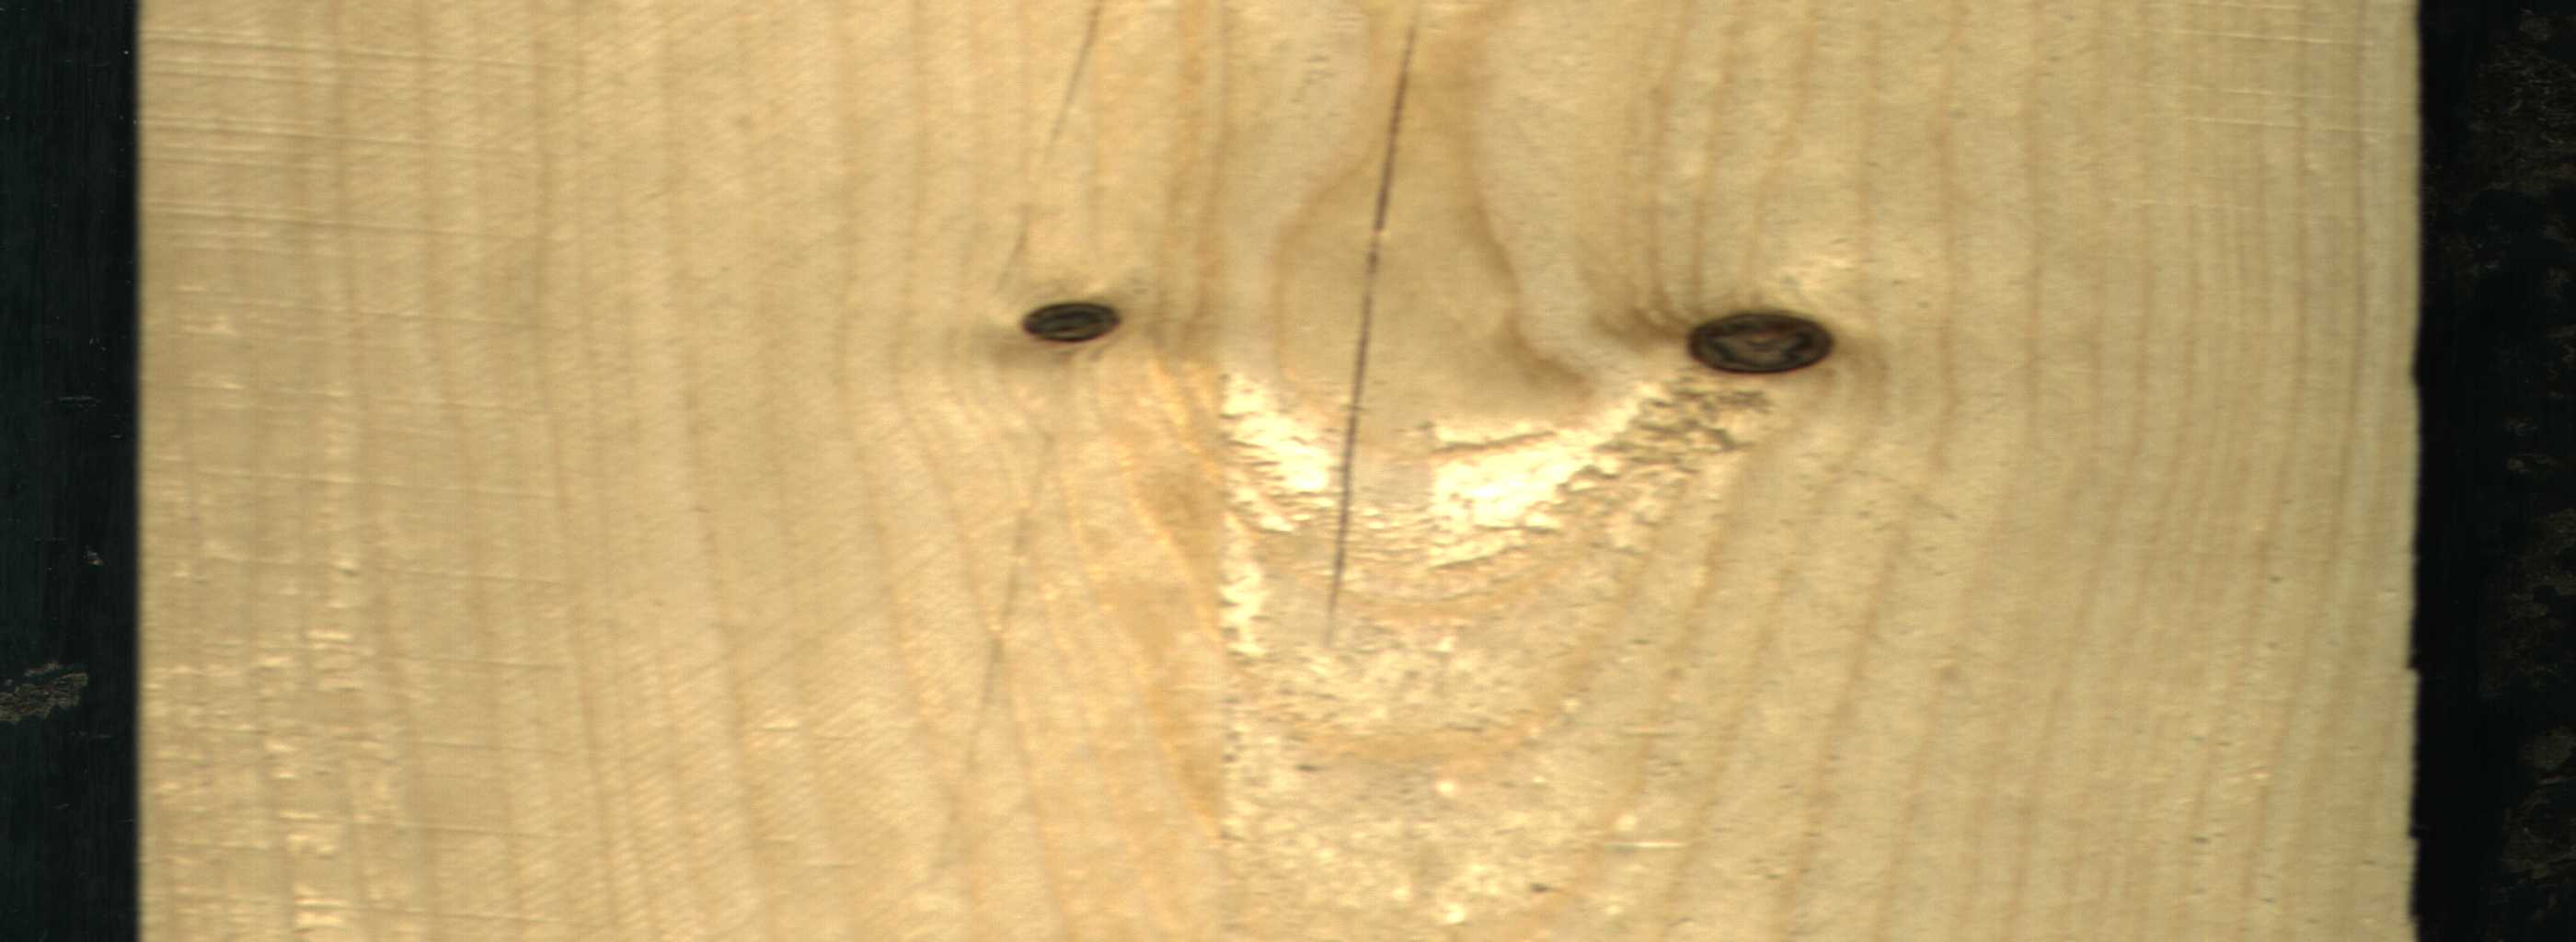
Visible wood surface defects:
Quartzity
Crack
Dead_Knot
Dead_Knot